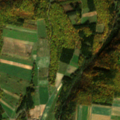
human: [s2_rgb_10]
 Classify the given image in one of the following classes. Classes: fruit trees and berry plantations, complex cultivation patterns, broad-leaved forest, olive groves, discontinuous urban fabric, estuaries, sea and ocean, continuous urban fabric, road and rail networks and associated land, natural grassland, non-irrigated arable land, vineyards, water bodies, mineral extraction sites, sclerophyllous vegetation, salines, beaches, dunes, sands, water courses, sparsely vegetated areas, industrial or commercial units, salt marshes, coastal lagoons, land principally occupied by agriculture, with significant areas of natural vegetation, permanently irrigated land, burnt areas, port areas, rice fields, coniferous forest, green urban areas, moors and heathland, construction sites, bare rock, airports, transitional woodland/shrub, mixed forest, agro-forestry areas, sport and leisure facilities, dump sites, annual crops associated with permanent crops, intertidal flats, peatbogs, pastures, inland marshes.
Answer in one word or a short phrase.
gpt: complex cultivation patterns, land principally occupied by agriculture, with significant areas of natural vegetation, broad-leaved forest, mixed forest